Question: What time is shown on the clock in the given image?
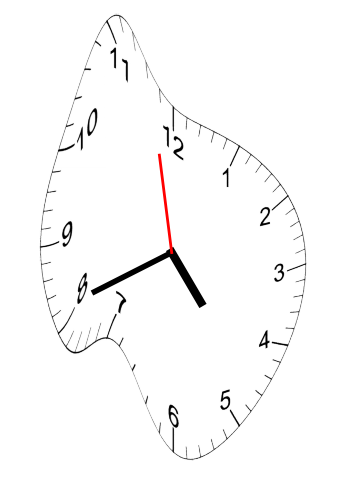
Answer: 04:40:58